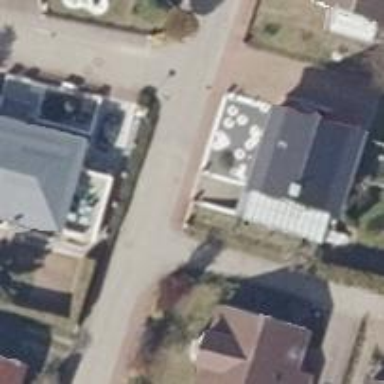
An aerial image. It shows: Paved residential road.